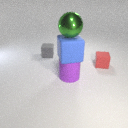
small gray rubber cube behind small red rubber cube